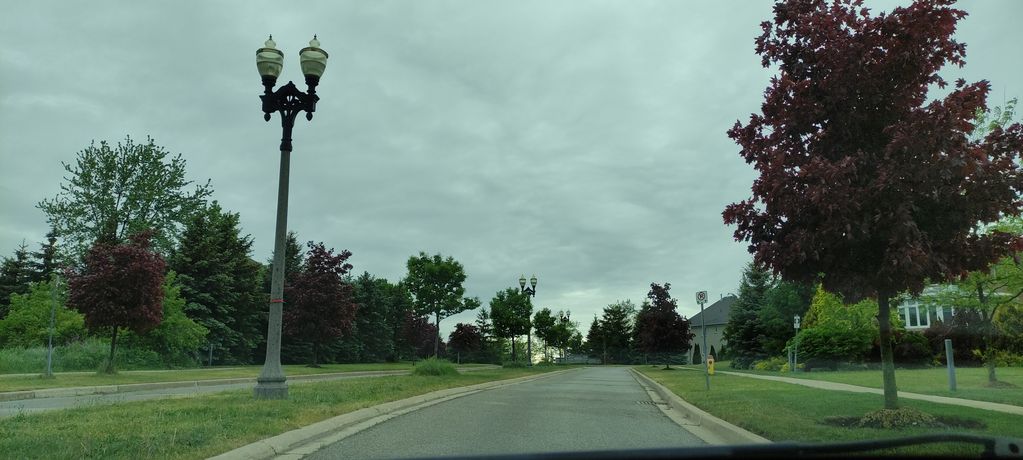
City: kitchener-waterloo